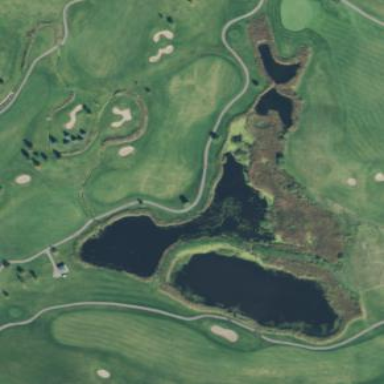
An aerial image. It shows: Water hazard on golf course.